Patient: sex M, age 60
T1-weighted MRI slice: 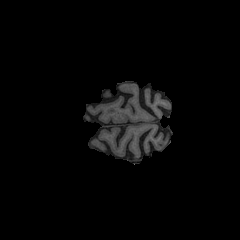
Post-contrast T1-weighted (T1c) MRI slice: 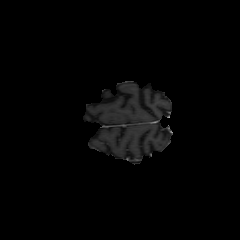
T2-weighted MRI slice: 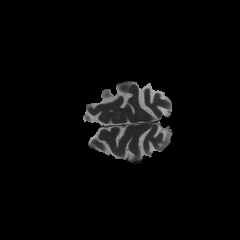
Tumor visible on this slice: no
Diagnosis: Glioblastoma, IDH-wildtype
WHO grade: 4